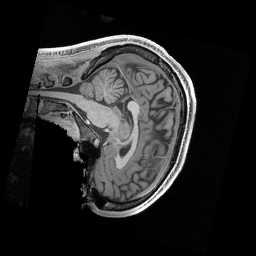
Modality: T1w
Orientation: sagittal
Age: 23
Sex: male
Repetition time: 2.4 s
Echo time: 0.00222 s